Question: I have this fabulous excel workbook where I have some product data which we get from databases. I have four magnificent variables I put in. Year, Quarter, Week and Products.
Im trying to do a index + match lookup for quantity sold but I only receive error #N/A. But I should get 1967 since thats what we sold. We didn't sold NA.

I'm using the this formula in E6.
'''
=INDEX(C12:AH15;MATCH(1;($C$9=C9:AH9)*($E$3=C10:AH10)*($E$4=C11:AH11)*($E$5=B12:B15);0))
'''
Is it possible to fix this formula to recieve the correct value, is merged cells problem?
After good suggestion I put values in every cell, not glamorous as before, but formula will still not detect the correct value.. any ideas what could cause the problem now? It shouldn't be the merged cells at least.
<URL>
A lot of thanks in advance!
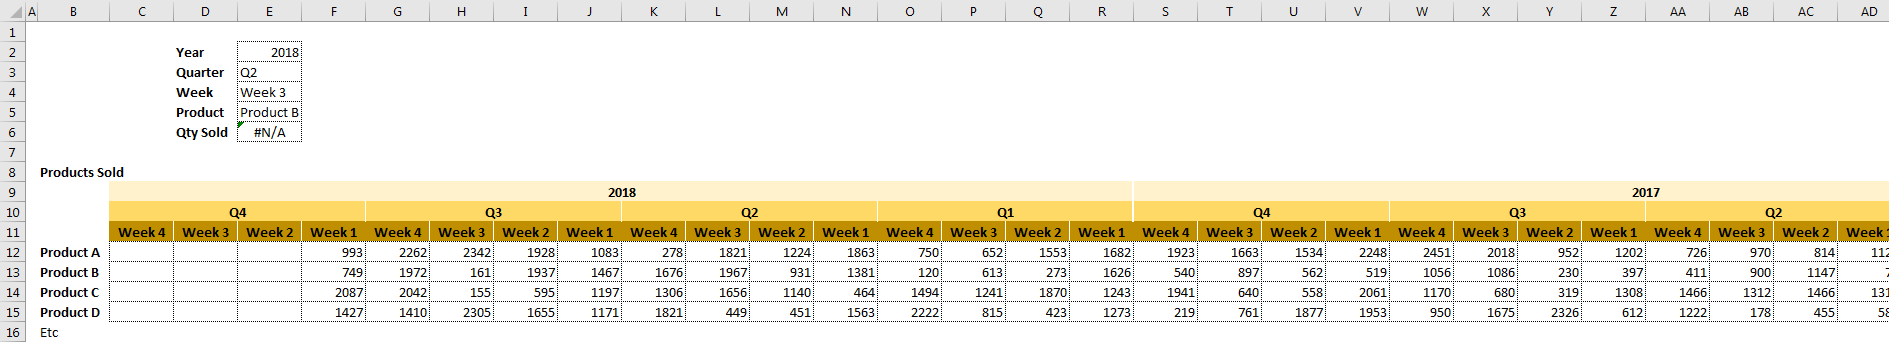
Answer: I would change your formula so you are using IFs rather than the "*" wildcard. This formula will work without the merged cells:
'''
=INDEX($C$12:$AH$15,MATCH($E$5,$B$12:$B$15,0),MATCH($E$4,IF($C$9:$AH$9=$E$2,IF($C$10:$AH$10=$E$3,$C$11:$AH$11)),0))
'''
This is an array formula, so you will need to press CTRL + Shift + Enter for it to work correctly. Here is how it should look (My example only goes to column Y. The formula above is the same, but goes through column AH as does your original formula):
<URL>
With the merged cells will be more difficult. Depending on how your spreadsheet works, I would add in some logic around the "Week" row but that would highly depend on how the spreadsheet works. It looks as if columns are added to the left, so if the cells all the way to the right have the same starting point you may be able to add in some logic based on that starting point.